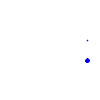
Particle: electron